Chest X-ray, AP view. Patient: 76 years old, sex F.
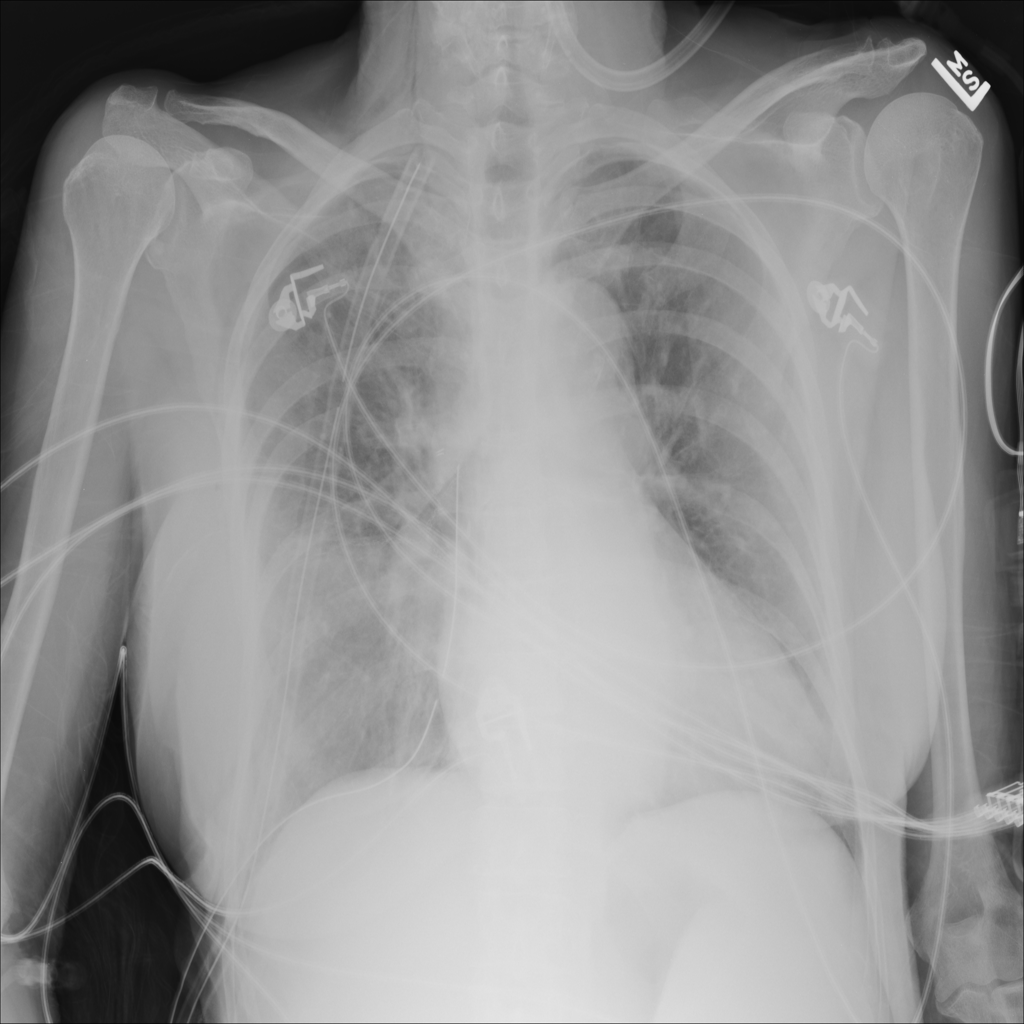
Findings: Pneumothorax